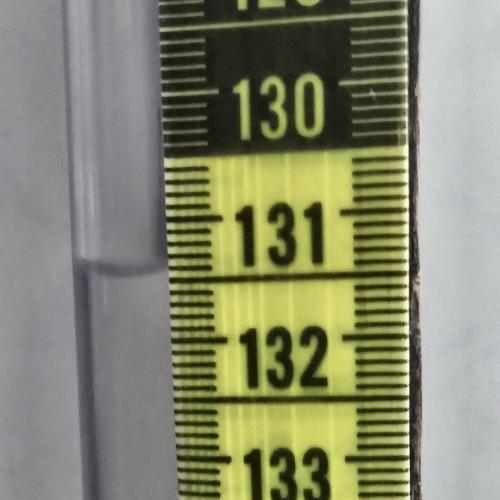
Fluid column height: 131.4 cm